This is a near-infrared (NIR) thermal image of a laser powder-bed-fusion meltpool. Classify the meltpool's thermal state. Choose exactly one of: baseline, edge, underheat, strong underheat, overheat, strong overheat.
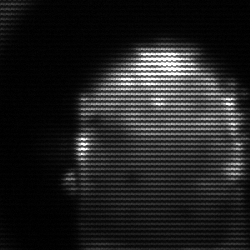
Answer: baseline